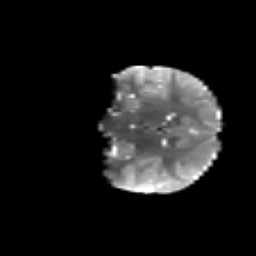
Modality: T2w
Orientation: coronal
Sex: female
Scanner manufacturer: siemens
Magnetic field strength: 3 T
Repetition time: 5 s
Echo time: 0.071 s